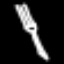
Label: fork